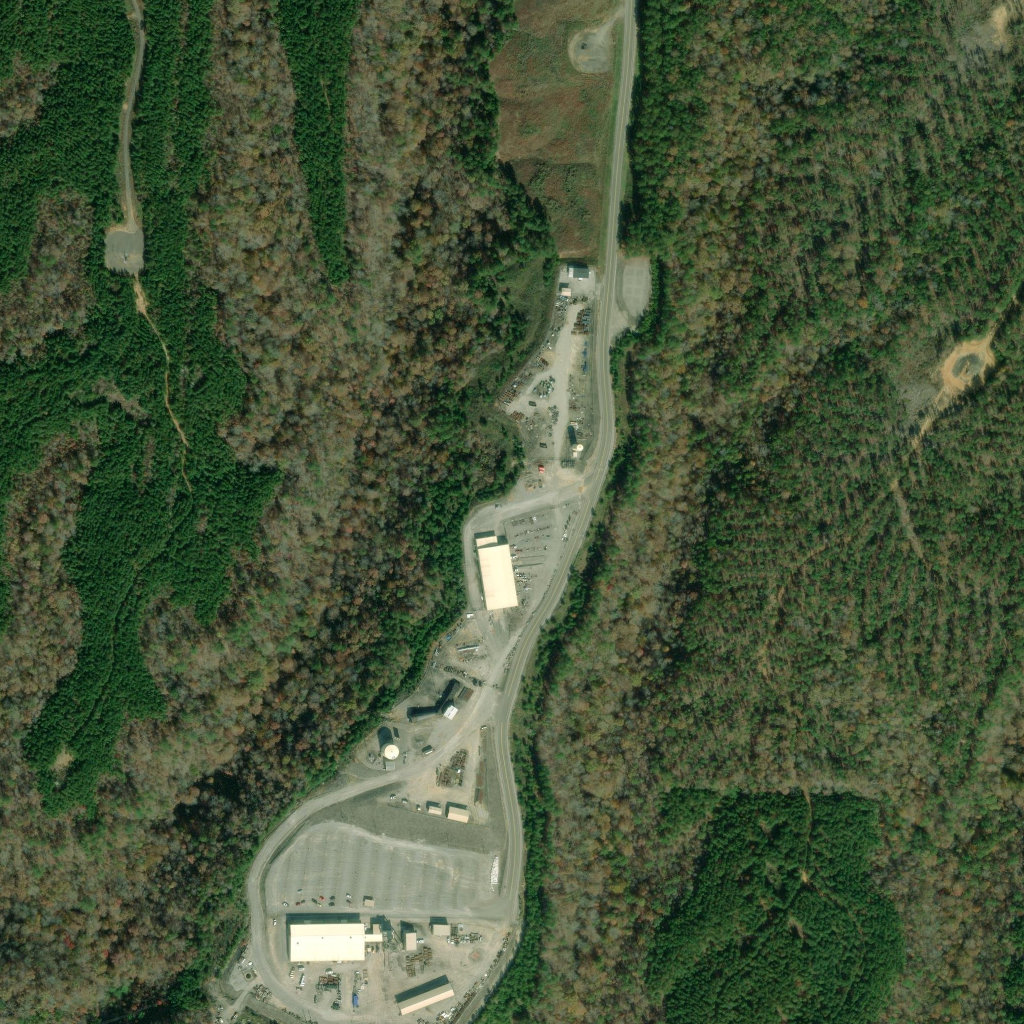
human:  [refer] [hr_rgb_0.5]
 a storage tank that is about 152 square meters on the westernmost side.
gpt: <box>[[37, 72, 38, 74, 0]]</box>